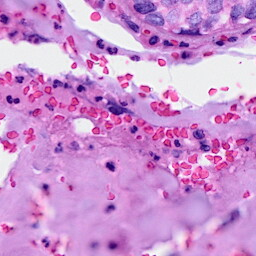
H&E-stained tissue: Breast